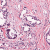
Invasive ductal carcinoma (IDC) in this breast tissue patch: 1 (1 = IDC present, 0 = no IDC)